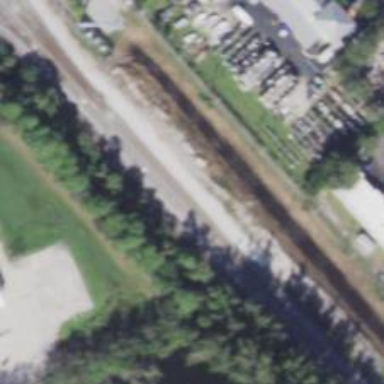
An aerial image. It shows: Siding service facility.